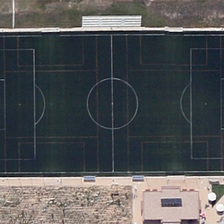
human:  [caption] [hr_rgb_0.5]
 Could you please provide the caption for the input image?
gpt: a building is near a football field .

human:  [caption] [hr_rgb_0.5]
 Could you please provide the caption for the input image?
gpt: a building is near a football field .

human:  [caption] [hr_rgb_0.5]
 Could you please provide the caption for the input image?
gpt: the shape of the playground is rectangle .

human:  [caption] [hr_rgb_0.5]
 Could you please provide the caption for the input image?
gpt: the shape of the playground is rectangle .

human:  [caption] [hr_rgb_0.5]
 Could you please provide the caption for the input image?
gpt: a building is near a football field .